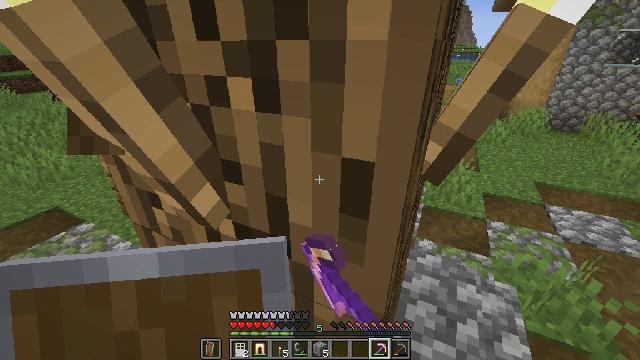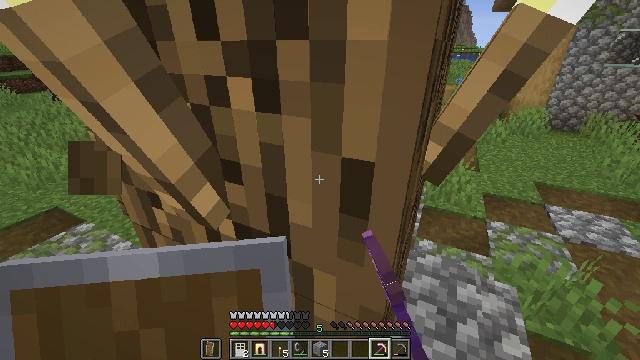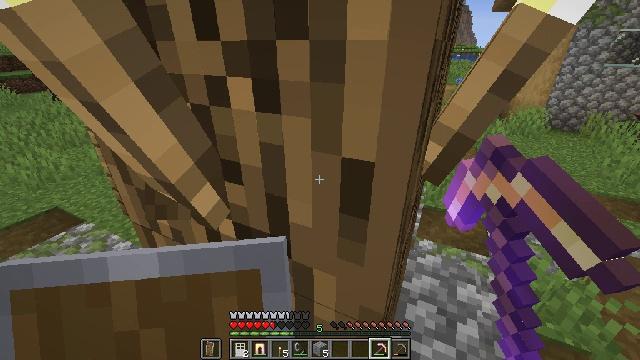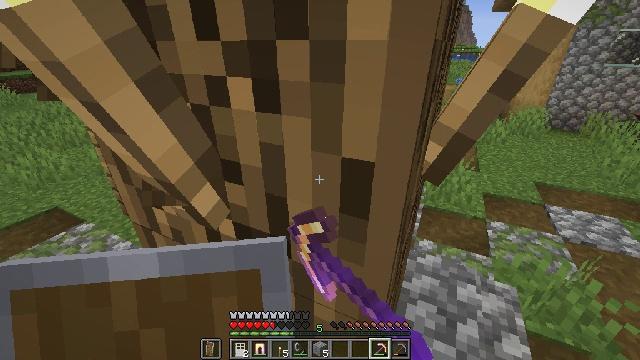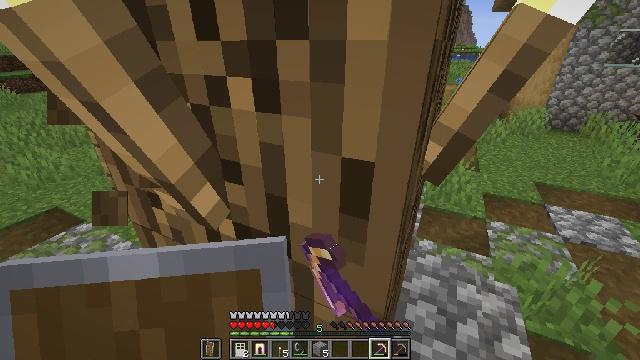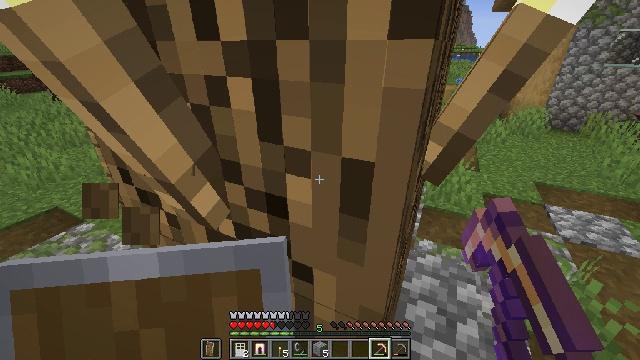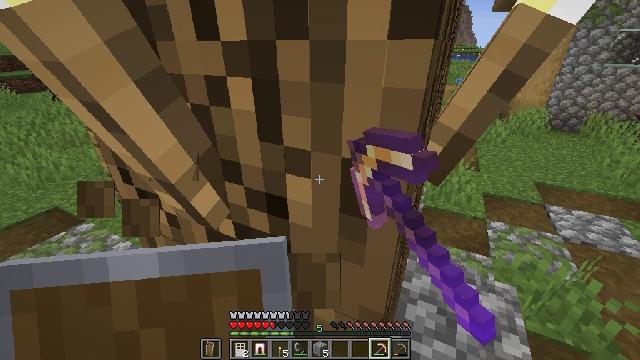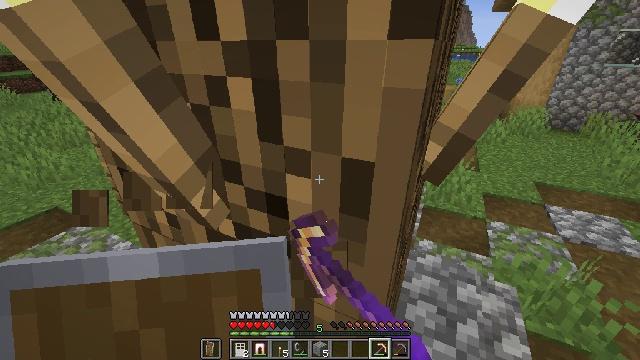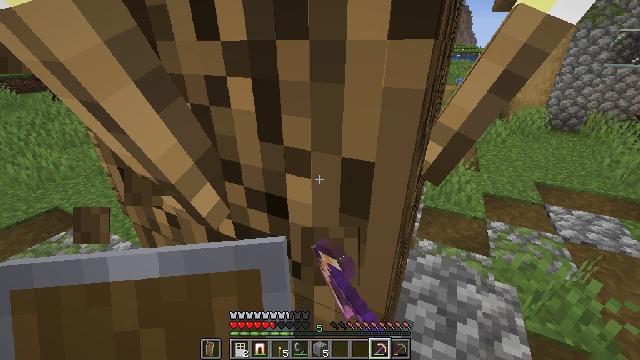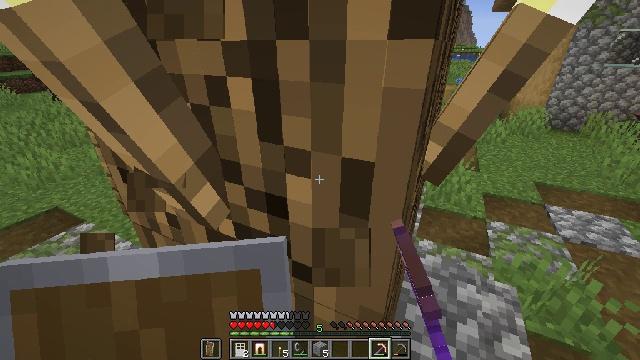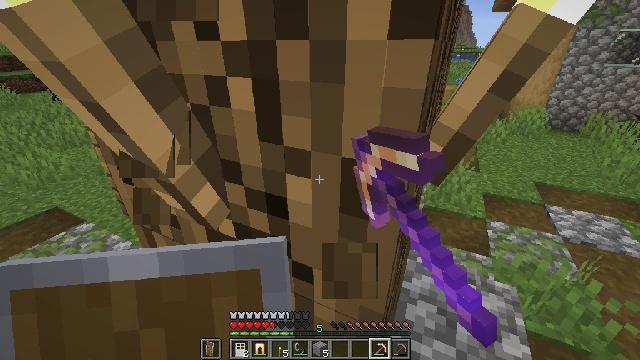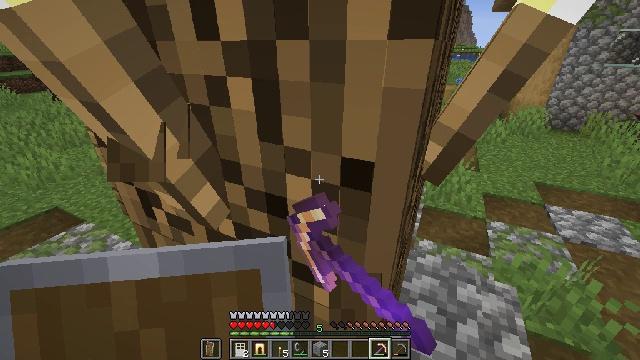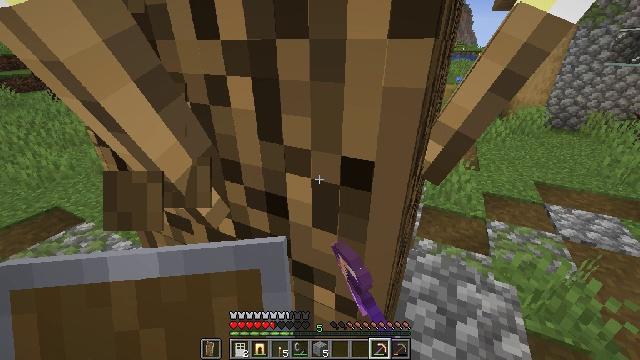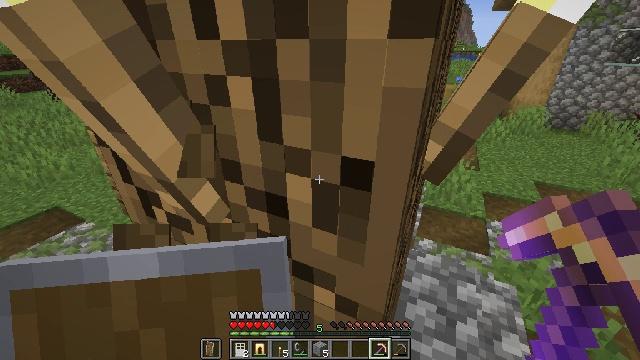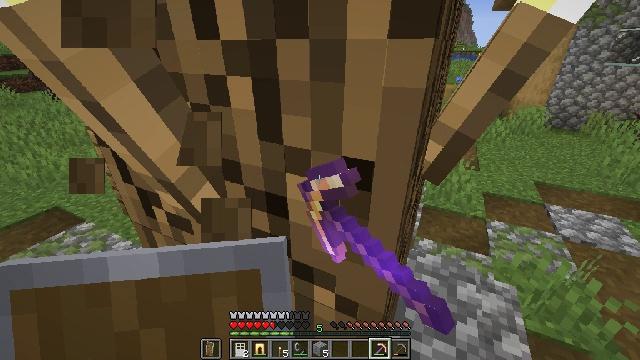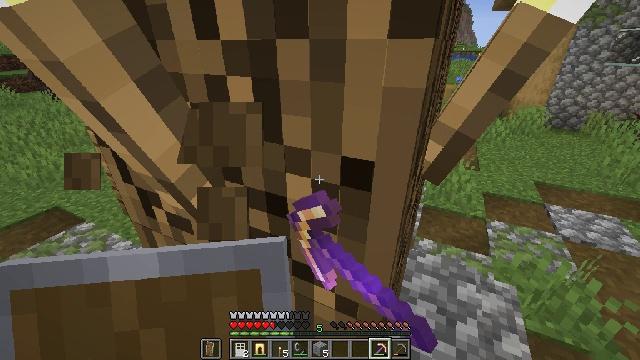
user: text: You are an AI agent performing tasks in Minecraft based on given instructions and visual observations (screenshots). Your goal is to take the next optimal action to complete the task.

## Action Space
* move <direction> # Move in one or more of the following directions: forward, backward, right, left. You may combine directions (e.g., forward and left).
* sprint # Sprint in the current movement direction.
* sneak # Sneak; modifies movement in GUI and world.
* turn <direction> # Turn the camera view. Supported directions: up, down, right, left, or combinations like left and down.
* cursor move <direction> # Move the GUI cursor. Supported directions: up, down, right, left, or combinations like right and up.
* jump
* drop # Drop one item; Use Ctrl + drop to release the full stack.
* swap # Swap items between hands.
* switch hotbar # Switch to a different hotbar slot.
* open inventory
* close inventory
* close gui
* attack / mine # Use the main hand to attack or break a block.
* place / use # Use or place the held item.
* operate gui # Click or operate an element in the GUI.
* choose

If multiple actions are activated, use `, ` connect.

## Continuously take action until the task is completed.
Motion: motion action
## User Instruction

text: Collect oak log for crafting.
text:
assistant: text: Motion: attack / mine
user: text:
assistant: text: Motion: attack / mine
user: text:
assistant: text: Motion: attack / mine
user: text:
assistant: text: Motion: attack / mine
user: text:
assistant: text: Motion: attack / mine
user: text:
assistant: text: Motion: attack / mine
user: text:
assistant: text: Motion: attack / mine
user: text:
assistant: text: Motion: attack / mine
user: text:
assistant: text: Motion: attack / mine
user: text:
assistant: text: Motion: attack / mine
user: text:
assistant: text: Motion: attack / mine
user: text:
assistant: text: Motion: attack / mine
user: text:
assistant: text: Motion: attack / mine
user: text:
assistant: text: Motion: attack / mine
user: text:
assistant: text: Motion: attack / mine
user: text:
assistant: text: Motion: attack / mine
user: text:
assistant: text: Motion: attack / mine
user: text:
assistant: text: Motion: attack / mine
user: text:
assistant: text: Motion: attack / mine
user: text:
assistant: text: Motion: attack / mine
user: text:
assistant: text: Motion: attack / mine
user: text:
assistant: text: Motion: attack / mine
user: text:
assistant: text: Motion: attack / mine
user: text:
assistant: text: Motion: move forward, attack / mine
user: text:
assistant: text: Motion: move forward, attack / mine
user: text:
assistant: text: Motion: move forward, attack / mine
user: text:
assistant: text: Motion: turn down, attack / mine
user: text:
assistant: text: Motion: turn down, attack / mine
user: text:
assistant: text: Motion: turn down, attack / mine
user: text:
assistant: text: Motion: turn down, attack / mine